Question: I want my bottom rank of nodes to have smaller 'ranksep' than the rest of my graph. How do you do this? I can't seem to find the right syntax to set 'ranksep' separately for different subgraphs.
This is not working - all ranks are separated the same (both the big ranksep and small ranksep are ignored):
'''
graph G{
{ ranksep=1.0; // big separation
1 -- 2
1 -- 3
}
{ ranksep=0.2; // small separation
2 -- 4
2 -- 5
3 -- 6
3 -- 7
}
}
'''
Result:

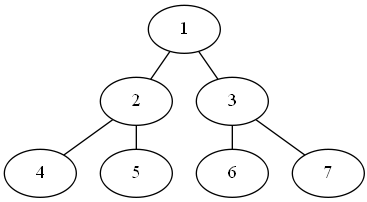
Answer: <URL>, and cannot be used to vary the distance between ranks within the same graph in dot.